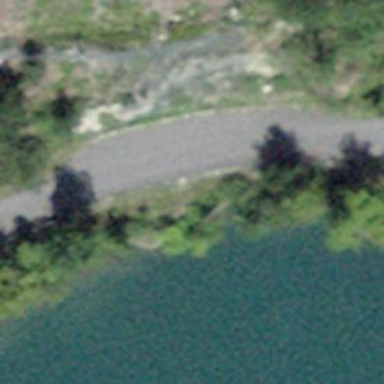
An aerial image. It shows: Unclassified road with asphalt surface.